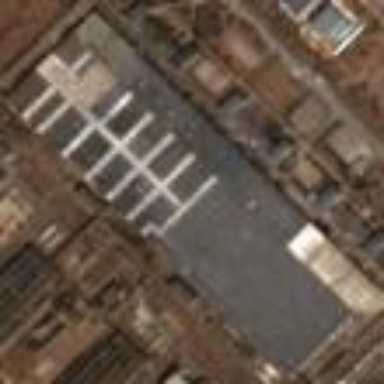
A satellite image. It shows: Factory surrounded by wall.